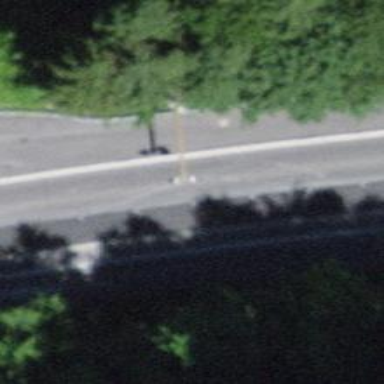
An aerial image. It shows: Road with traffic signals for signaling.